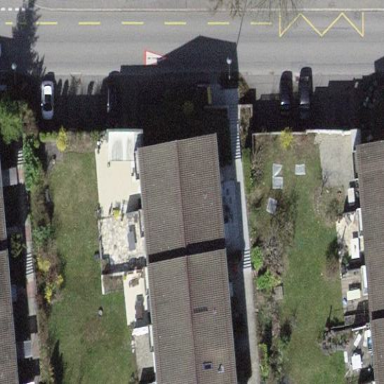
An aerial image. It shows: Residential building.